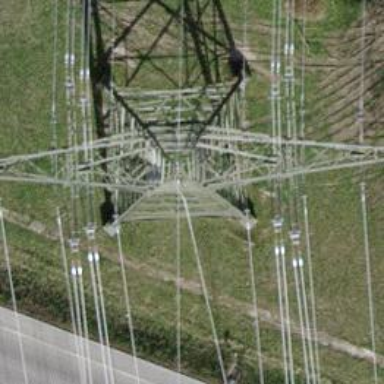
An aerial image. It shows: Power line in the image.